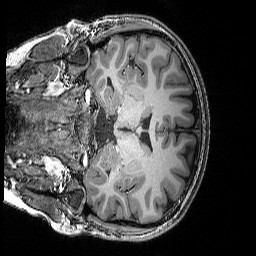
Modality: T1w
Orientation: coronal
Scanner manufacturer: siemens
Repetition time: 2.25 s
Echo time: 0.00418 s